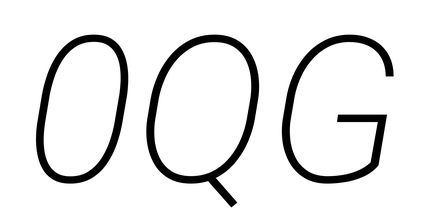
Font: Roboto-Italic_ExtraLight_Italic